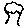
Label: tree